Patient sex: F
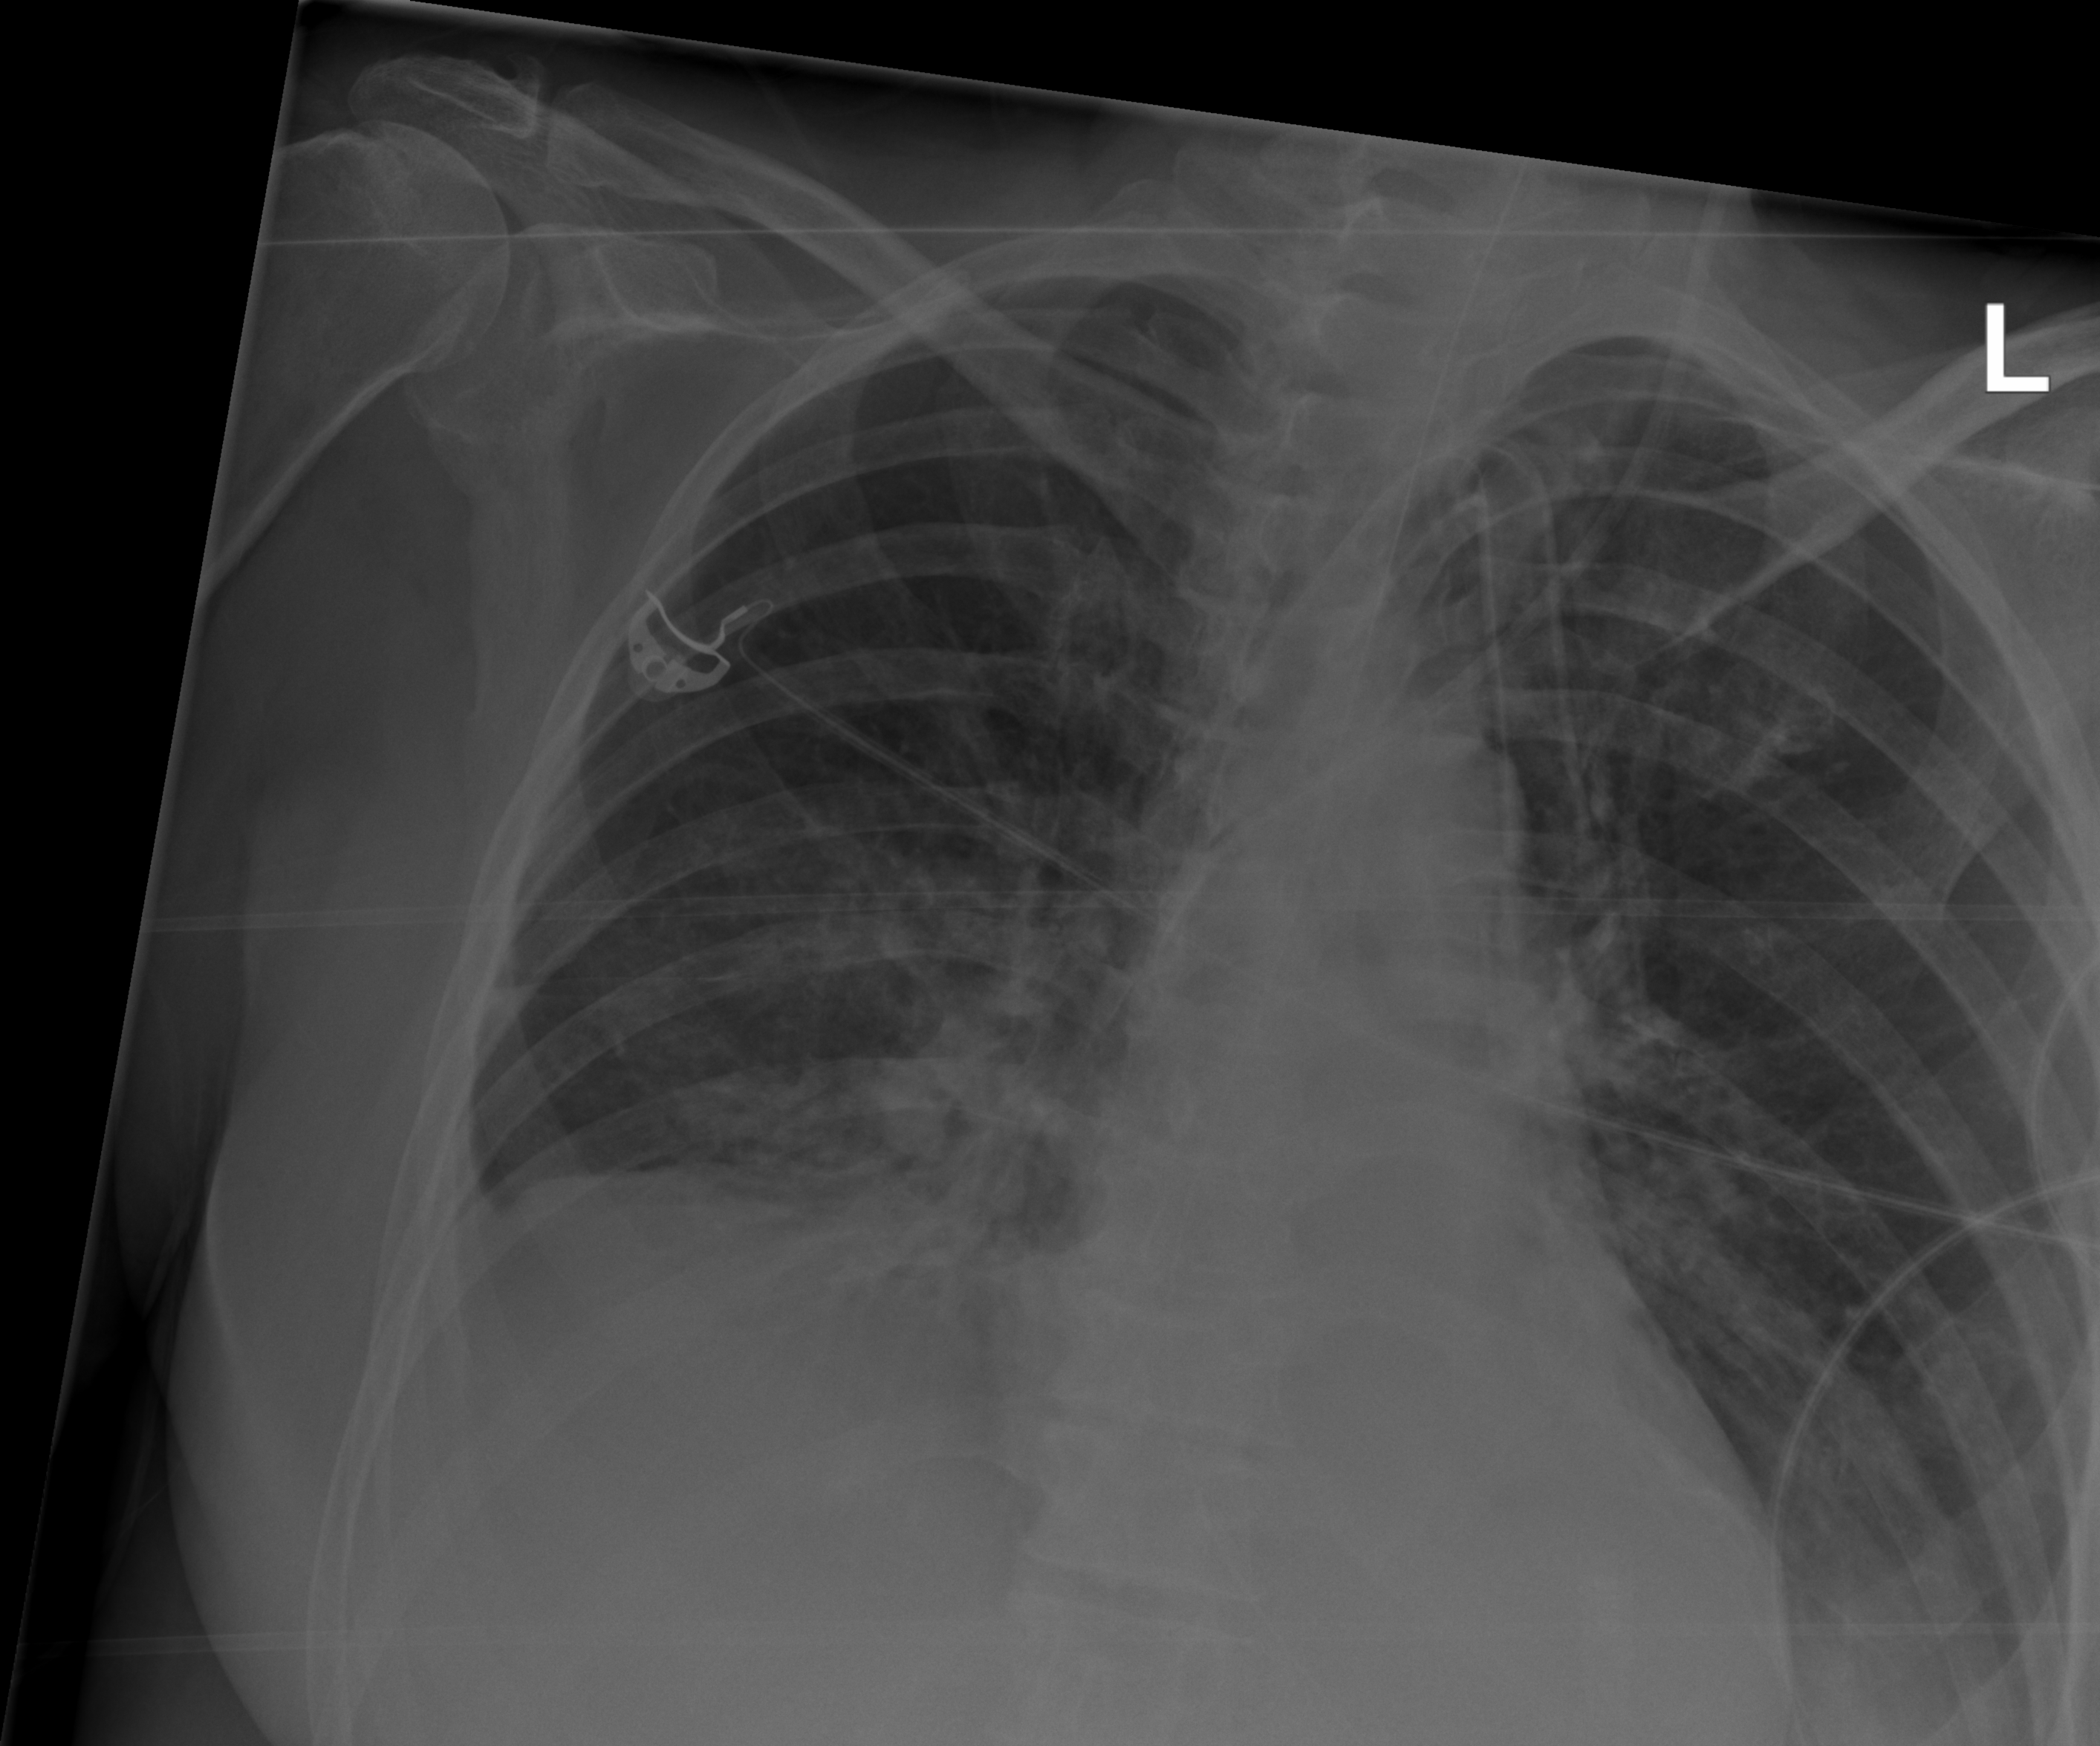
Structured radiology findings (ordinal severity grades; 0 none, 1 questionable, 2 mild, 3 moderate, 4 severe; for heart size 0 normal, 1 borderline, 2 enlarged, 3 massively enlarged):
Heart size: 0
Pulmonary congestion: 0
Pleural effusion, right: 2
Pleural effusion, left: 2
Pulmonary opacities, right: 2
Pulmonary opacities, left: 0
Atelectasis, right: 2
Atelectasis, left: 2